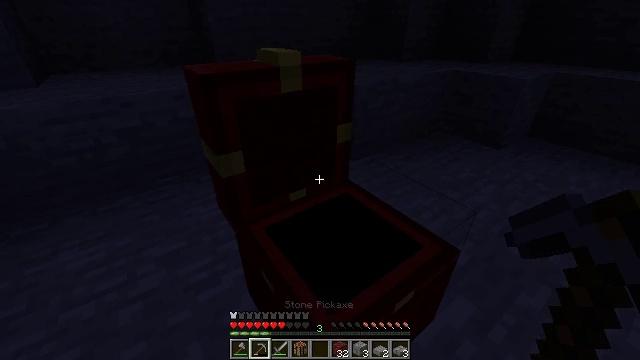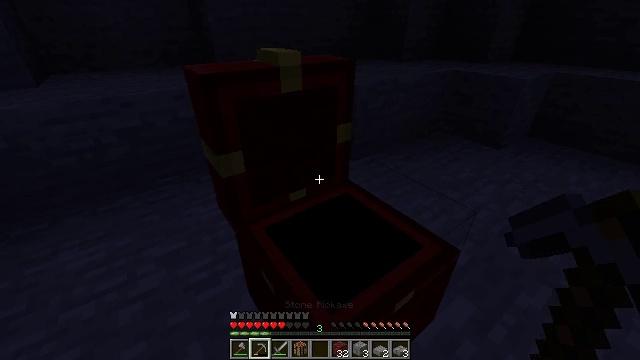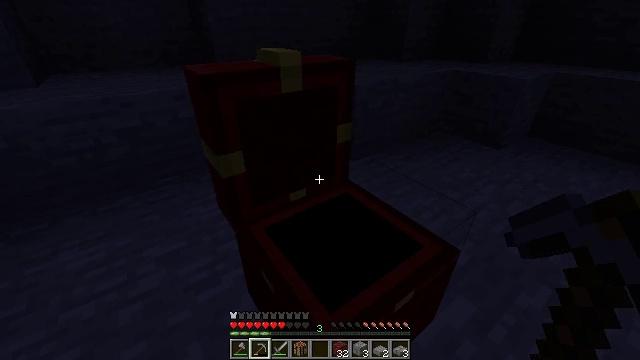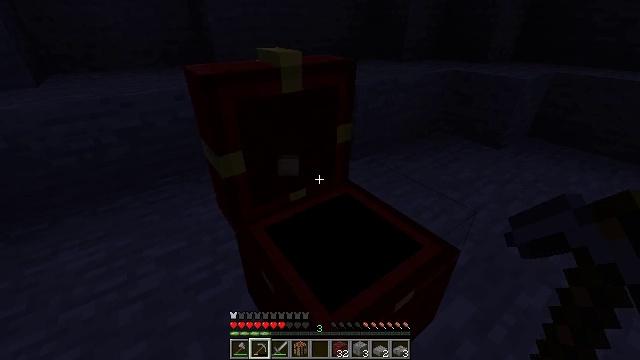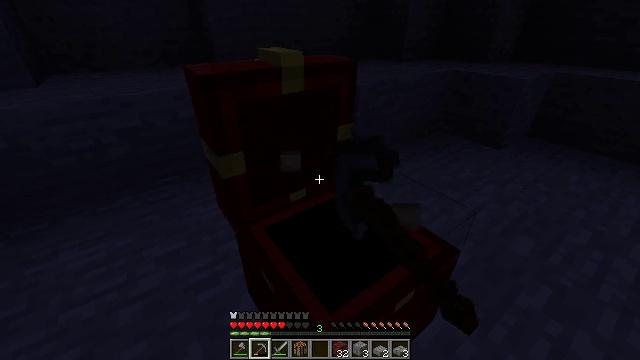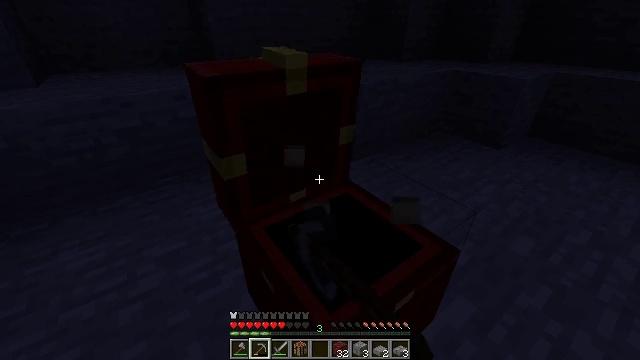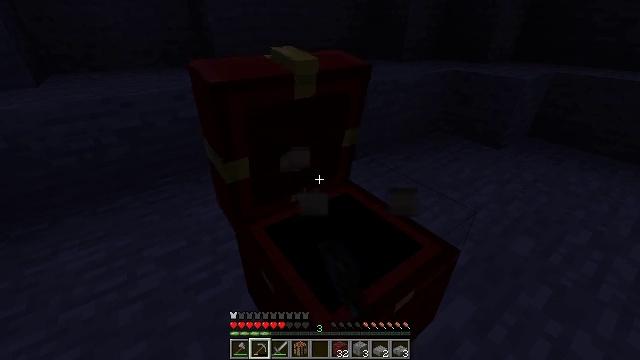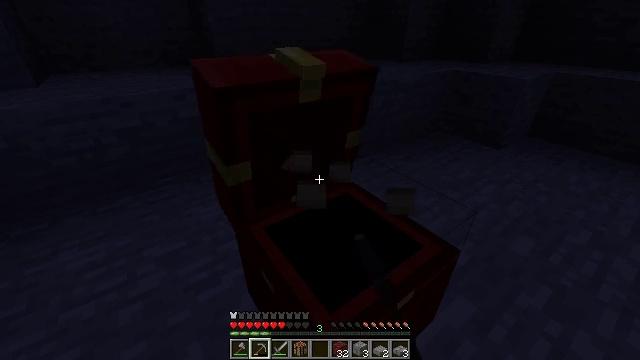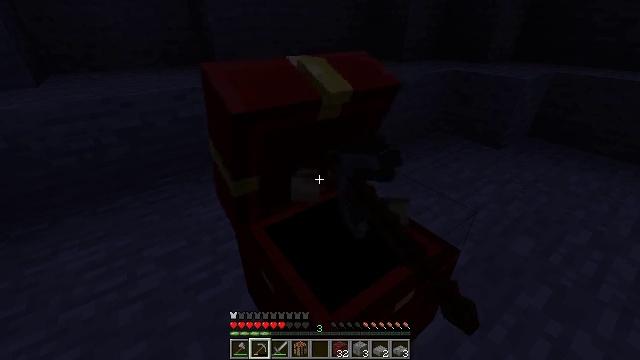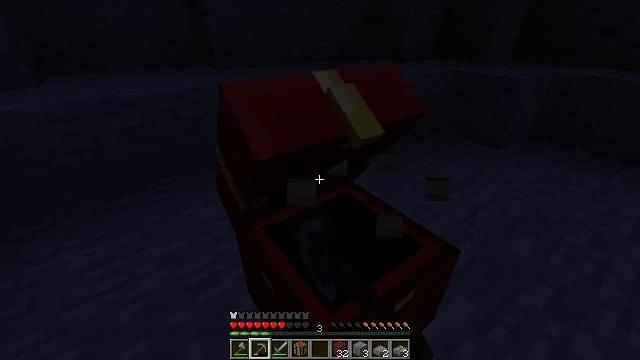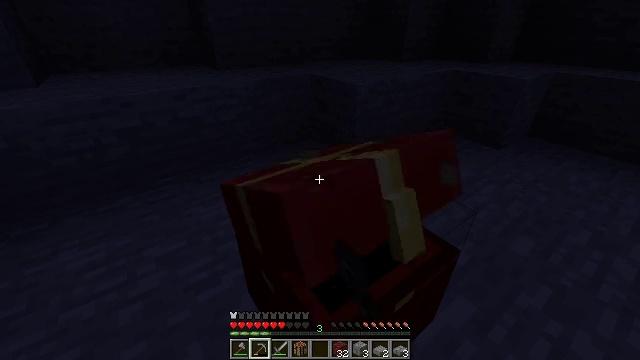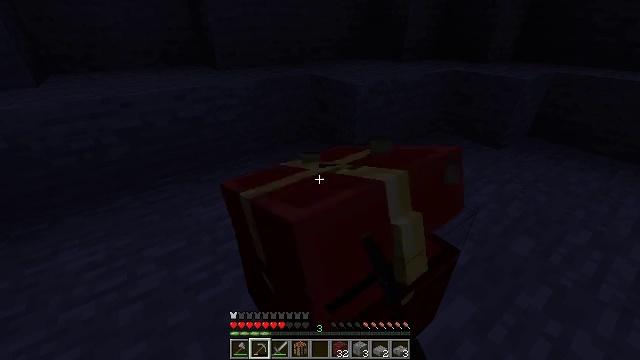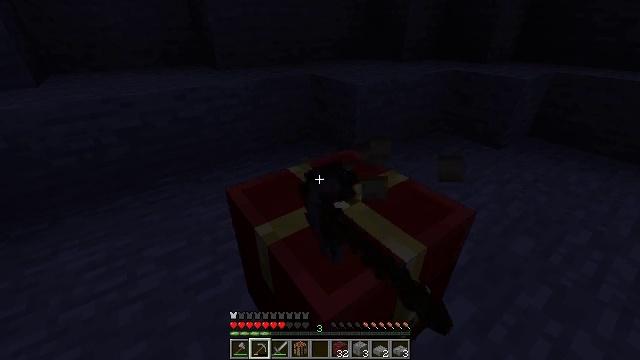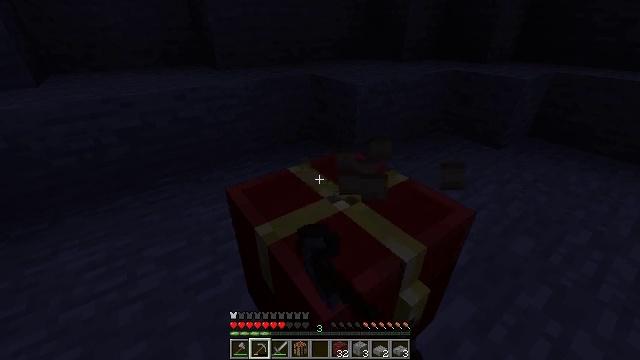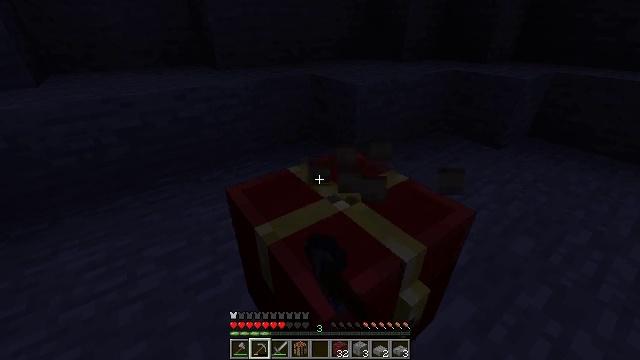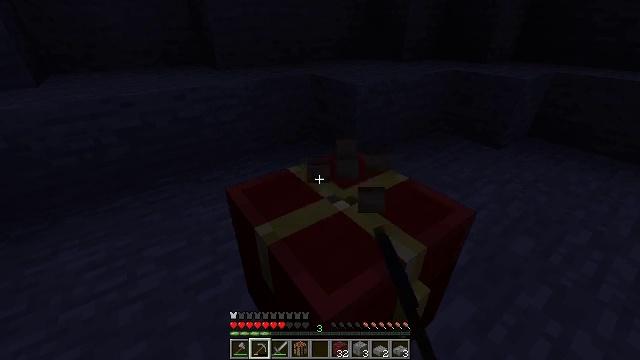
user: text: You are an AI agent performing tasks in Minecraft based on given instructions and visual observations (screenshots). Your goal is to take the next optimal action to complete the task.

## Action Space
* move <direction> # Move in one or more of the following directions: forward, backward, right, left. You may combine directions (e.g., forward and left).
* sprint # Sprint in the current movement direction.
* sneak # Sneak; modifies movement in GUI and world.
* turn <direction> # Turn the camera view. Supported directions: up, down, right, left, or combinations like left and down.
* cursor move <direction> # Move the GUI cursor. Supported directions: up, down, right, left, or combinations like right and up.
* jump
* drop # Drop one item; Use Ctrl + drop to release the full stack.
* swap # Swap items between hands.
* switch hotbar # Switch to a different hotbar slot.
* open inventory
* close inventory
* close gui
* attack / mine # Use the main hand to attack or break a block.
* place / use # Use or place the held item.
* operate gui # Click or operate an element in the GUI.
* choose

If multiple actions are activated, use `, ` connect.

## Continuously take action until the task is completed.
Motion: motion action
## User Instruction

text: Break the chest to retrieve items inside.
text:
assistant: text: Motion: no_op
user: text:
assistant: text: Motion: no_op
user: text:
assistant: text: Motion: attack / mine
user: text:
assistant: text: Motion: attack / mine
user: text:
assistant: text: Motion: attack / mine
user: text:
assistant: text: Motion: attack / mine
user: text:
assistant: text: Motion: attack / mine
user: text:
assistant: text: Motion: attack / mine
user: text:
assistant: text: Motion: attack / mine
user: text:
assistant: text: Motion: attack / mine
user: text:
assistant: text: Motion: attack / mine
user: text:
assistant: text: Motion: attack / mine
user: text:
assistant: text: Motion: attack / mine
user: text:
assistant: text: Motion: attack / mine
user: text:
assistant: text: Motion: attack / mine
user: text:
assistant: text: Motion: attack / mine
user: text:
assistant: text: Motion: attack / mine
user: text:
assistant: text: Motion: attack / mine
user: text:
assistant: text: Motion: attack / mine
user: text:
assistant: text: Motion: attack / mine
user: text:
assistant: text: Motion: attack / mine
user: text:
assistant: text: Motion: attack / mine
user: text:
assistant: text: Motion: attack / mine
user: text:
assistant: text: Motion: attack / mine
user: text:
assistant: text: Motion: attack / mine
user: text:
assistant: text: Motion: attack / mine
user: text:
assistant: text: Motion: attack / mine
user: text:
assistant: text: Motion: attack / mine
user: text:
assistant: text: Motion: attack / mine
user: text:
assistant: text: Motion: attack / mine